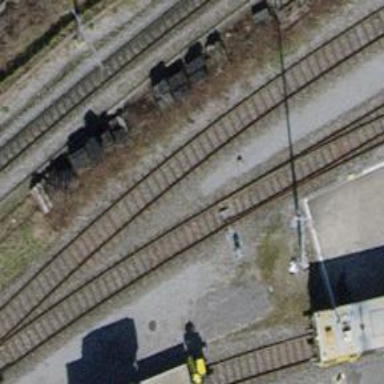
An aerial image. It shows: Railway switch.